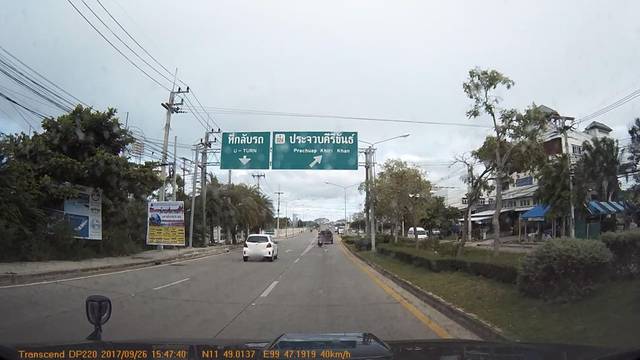
Region: Thailand
Coordinates: 11.817, 99.787